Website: home-depot
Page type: billing-address
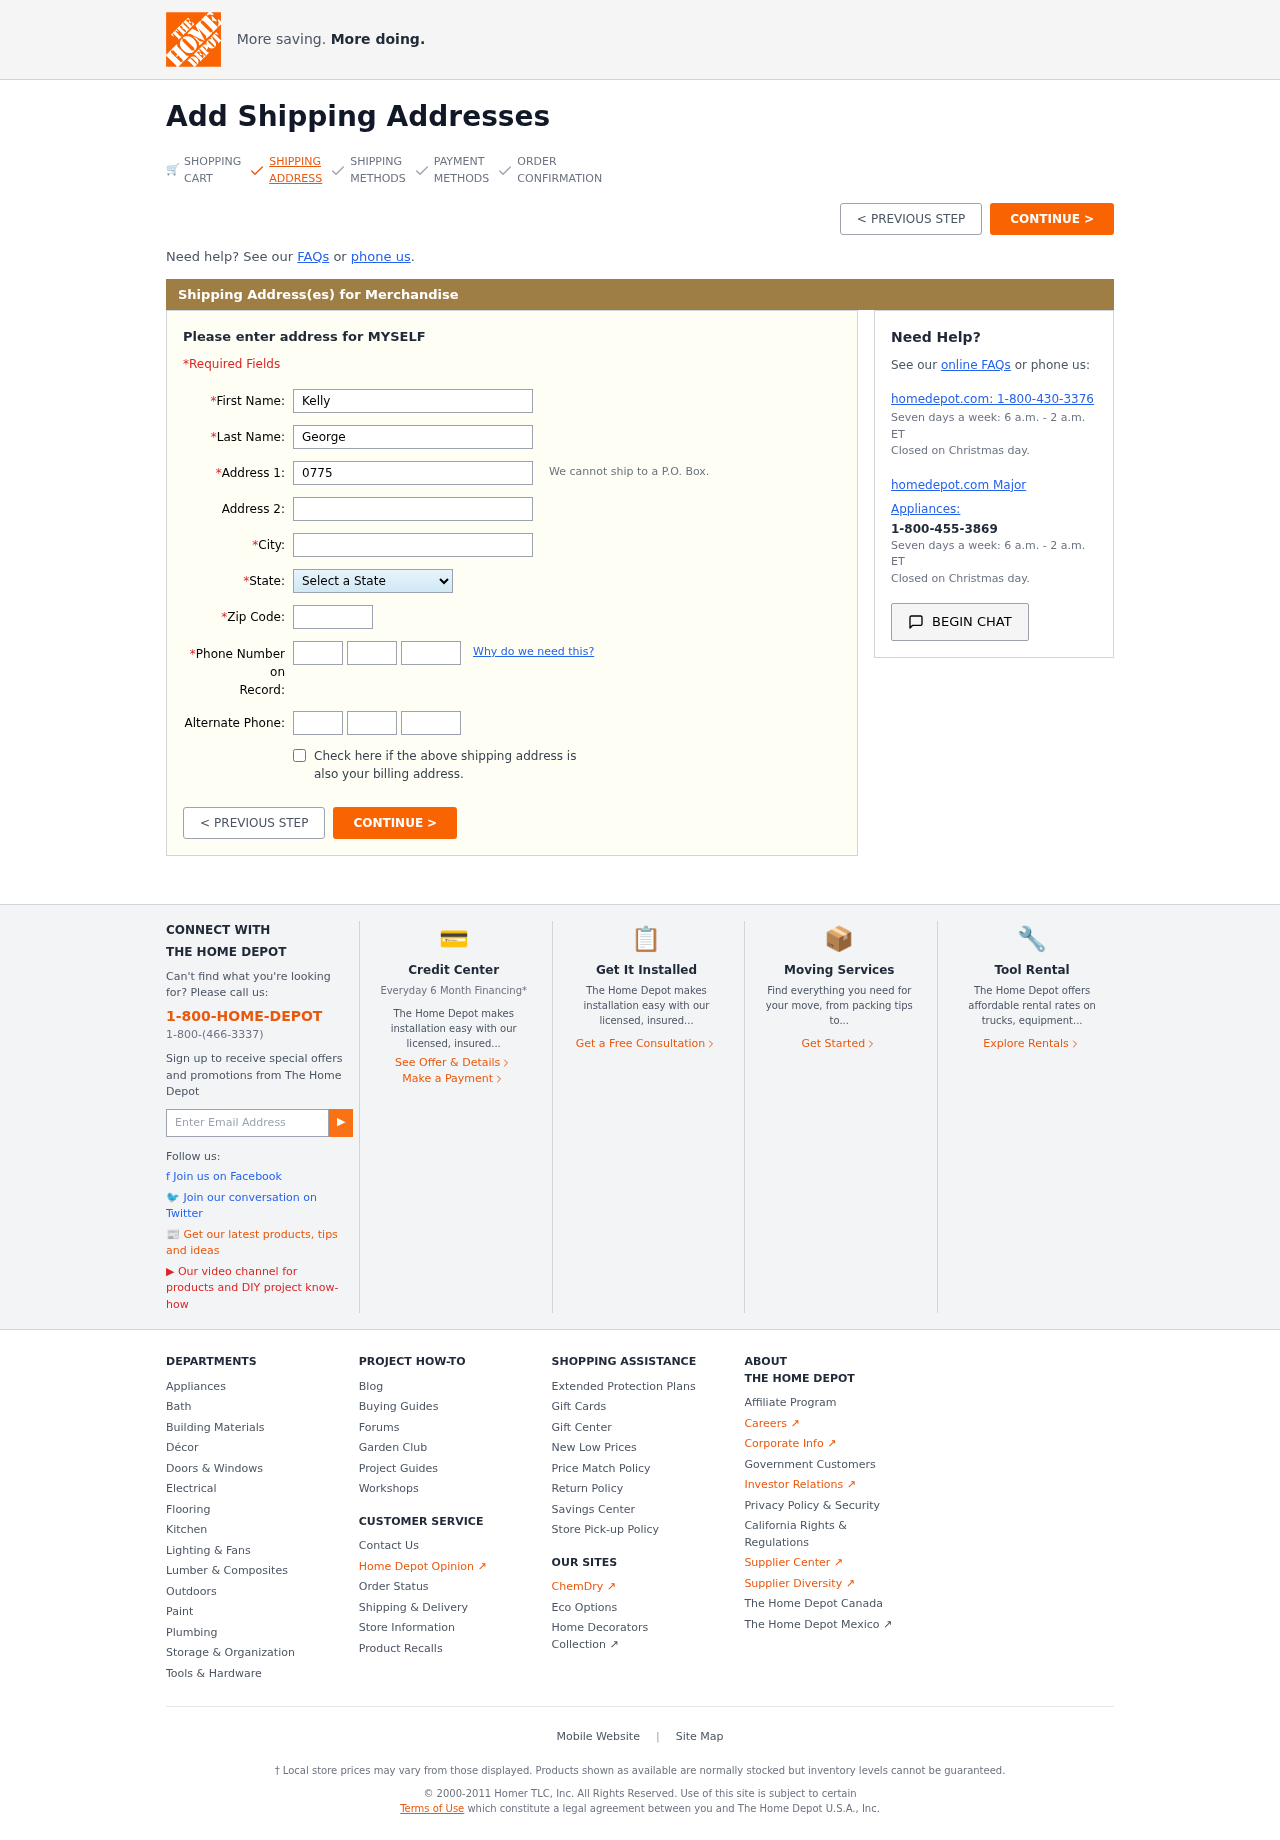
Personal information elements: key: PII_STATE
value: Idaho
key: PII_FIRSTNAME
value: Kelly
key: PII_LASTNAME
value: George
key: PII_STREET
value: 0775 Ruth Road Apt. 741
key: PII_STREET2
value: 55756 Garcia Hills Apt. 856
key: PII_CITY
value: Johnmouth
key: PII_POSTCODE
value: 85968
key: PII_PHONE_AREA
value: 830
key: PII_PHONE_PREFIX
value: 702
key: PII_PHONE_LINE
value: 8661